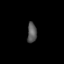
Tissue: prostate
Cell type: T cells
Senescence score: 0.6895
Nuclear area (px): 181
Mean DAPI intensity: 91.144